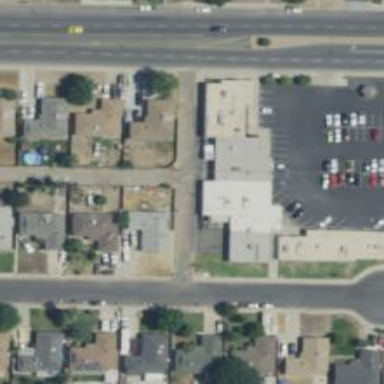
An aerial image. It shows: Alleyway designated as service road.